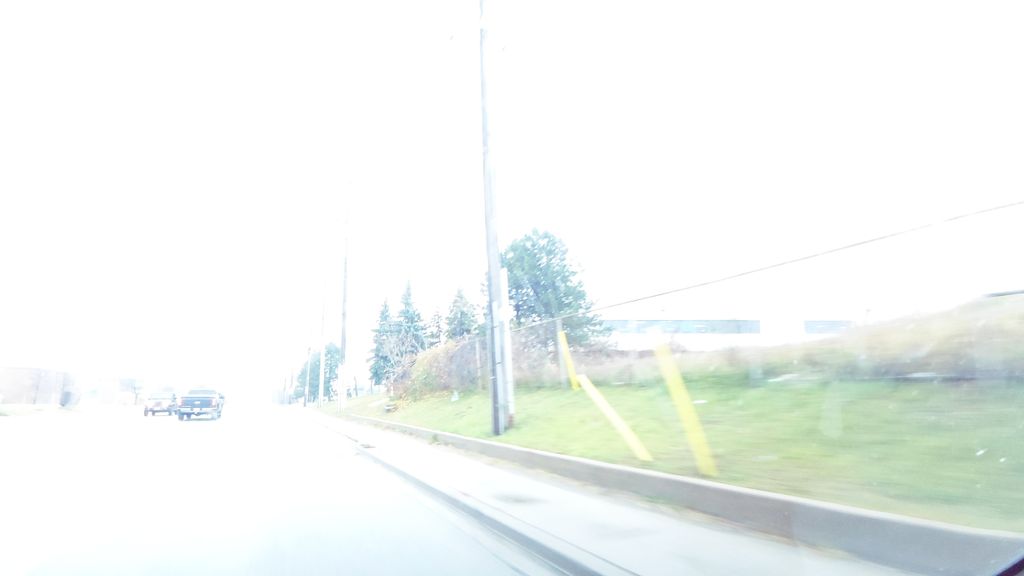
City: toronto